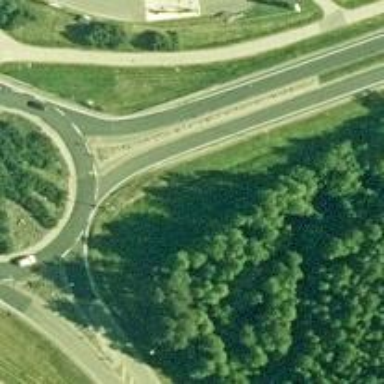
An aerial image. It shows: Secondary road with asphalt surface.